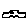
Label: car